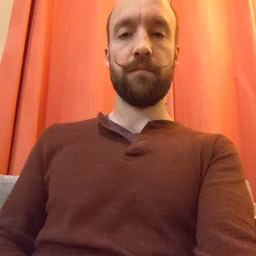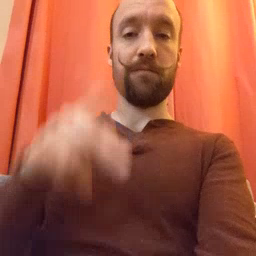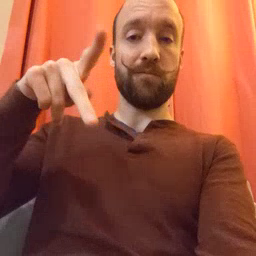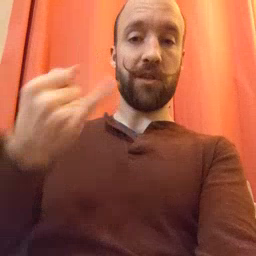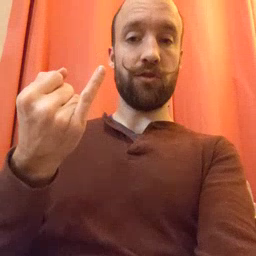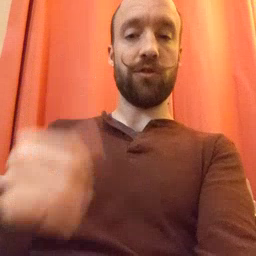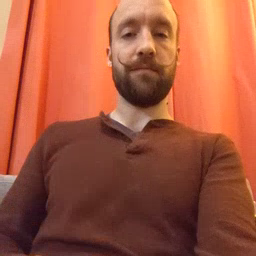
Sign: pajamas